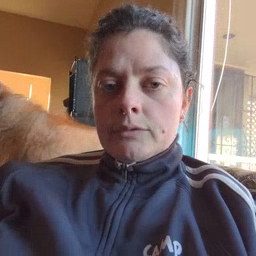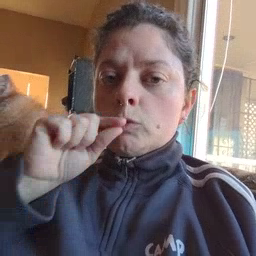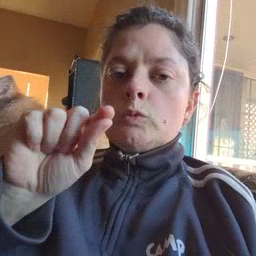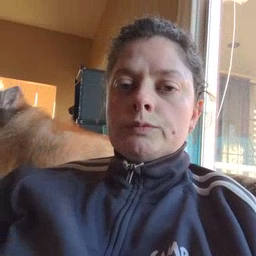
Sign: goose